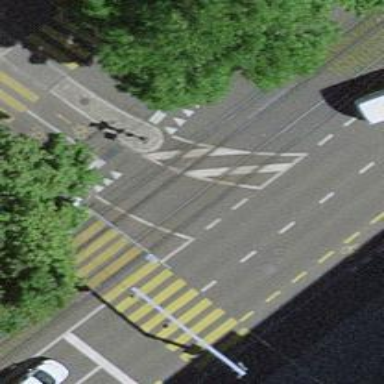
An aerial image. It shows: Tram level crossing on railway.